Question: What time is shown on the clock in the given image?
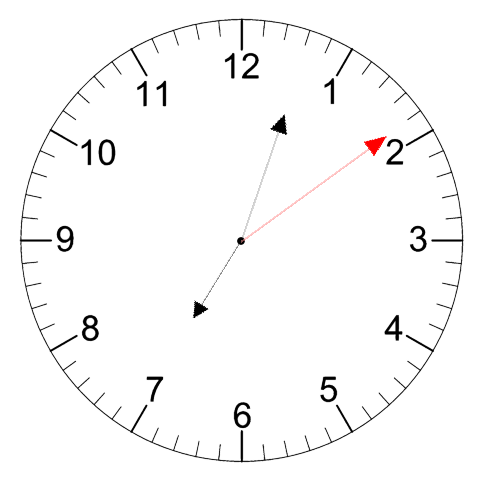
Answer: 07:03:09